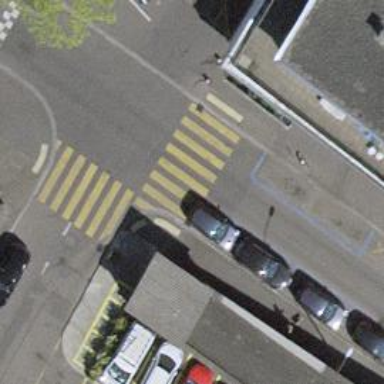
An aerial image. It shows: Uncontrolled zebra crossing with notable zebra markings.